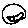
Label: smiley face